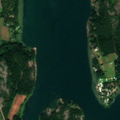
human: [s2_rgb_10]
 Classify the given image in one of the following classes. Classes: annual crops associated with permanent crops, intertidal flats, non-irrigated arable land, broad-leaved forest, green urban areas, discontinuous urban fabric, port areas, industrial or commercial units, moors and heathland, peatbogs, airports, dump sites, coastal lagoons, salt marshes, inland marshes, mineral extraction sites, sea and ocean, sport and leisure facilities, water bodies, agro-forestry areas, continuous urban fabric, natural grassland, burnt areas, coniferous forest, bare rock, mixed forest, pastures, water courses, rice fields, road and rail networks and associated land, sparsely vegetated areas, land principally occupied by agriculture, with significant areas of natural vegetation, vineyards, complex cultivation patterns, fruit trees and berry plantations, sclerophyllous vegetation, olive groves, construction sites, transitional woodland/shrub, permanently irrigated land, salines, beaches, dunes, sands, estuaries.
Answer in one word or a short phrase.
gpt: land principally occupied by agriculture, with significant areas of natural vegetation, coniferous forest, mixed forest, sea and ocean